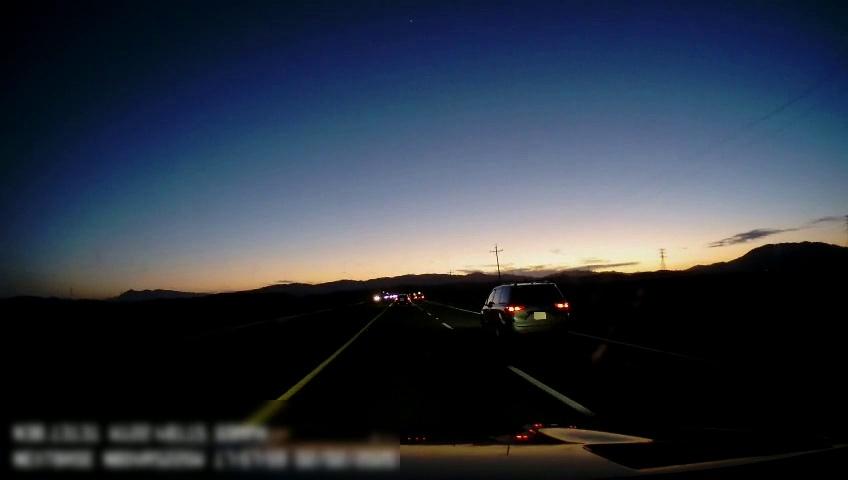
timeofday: Dusk/Dawn/Twilight
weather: Sunny
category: Drivable Space
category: Vehicles | SUV
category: Vehicles | SUV
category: Vehicles | SUV
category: Lanes | Alternate Lane
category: Lanes | Current Lane
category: Lanes | Current Lane